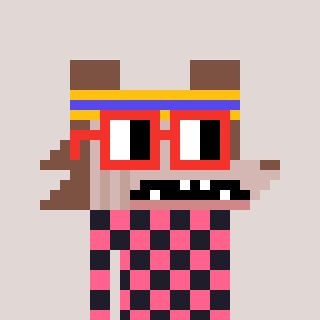
a pixel art character with square red glasses, a werewolf-shaped head and a grayscale-colored body on a warm background